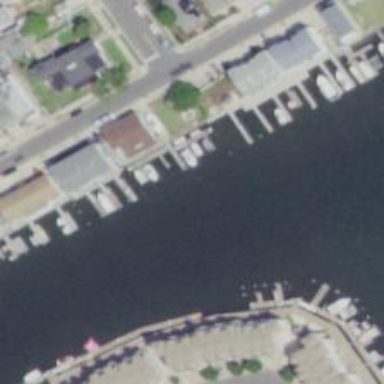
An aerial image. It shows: Man-made pier.